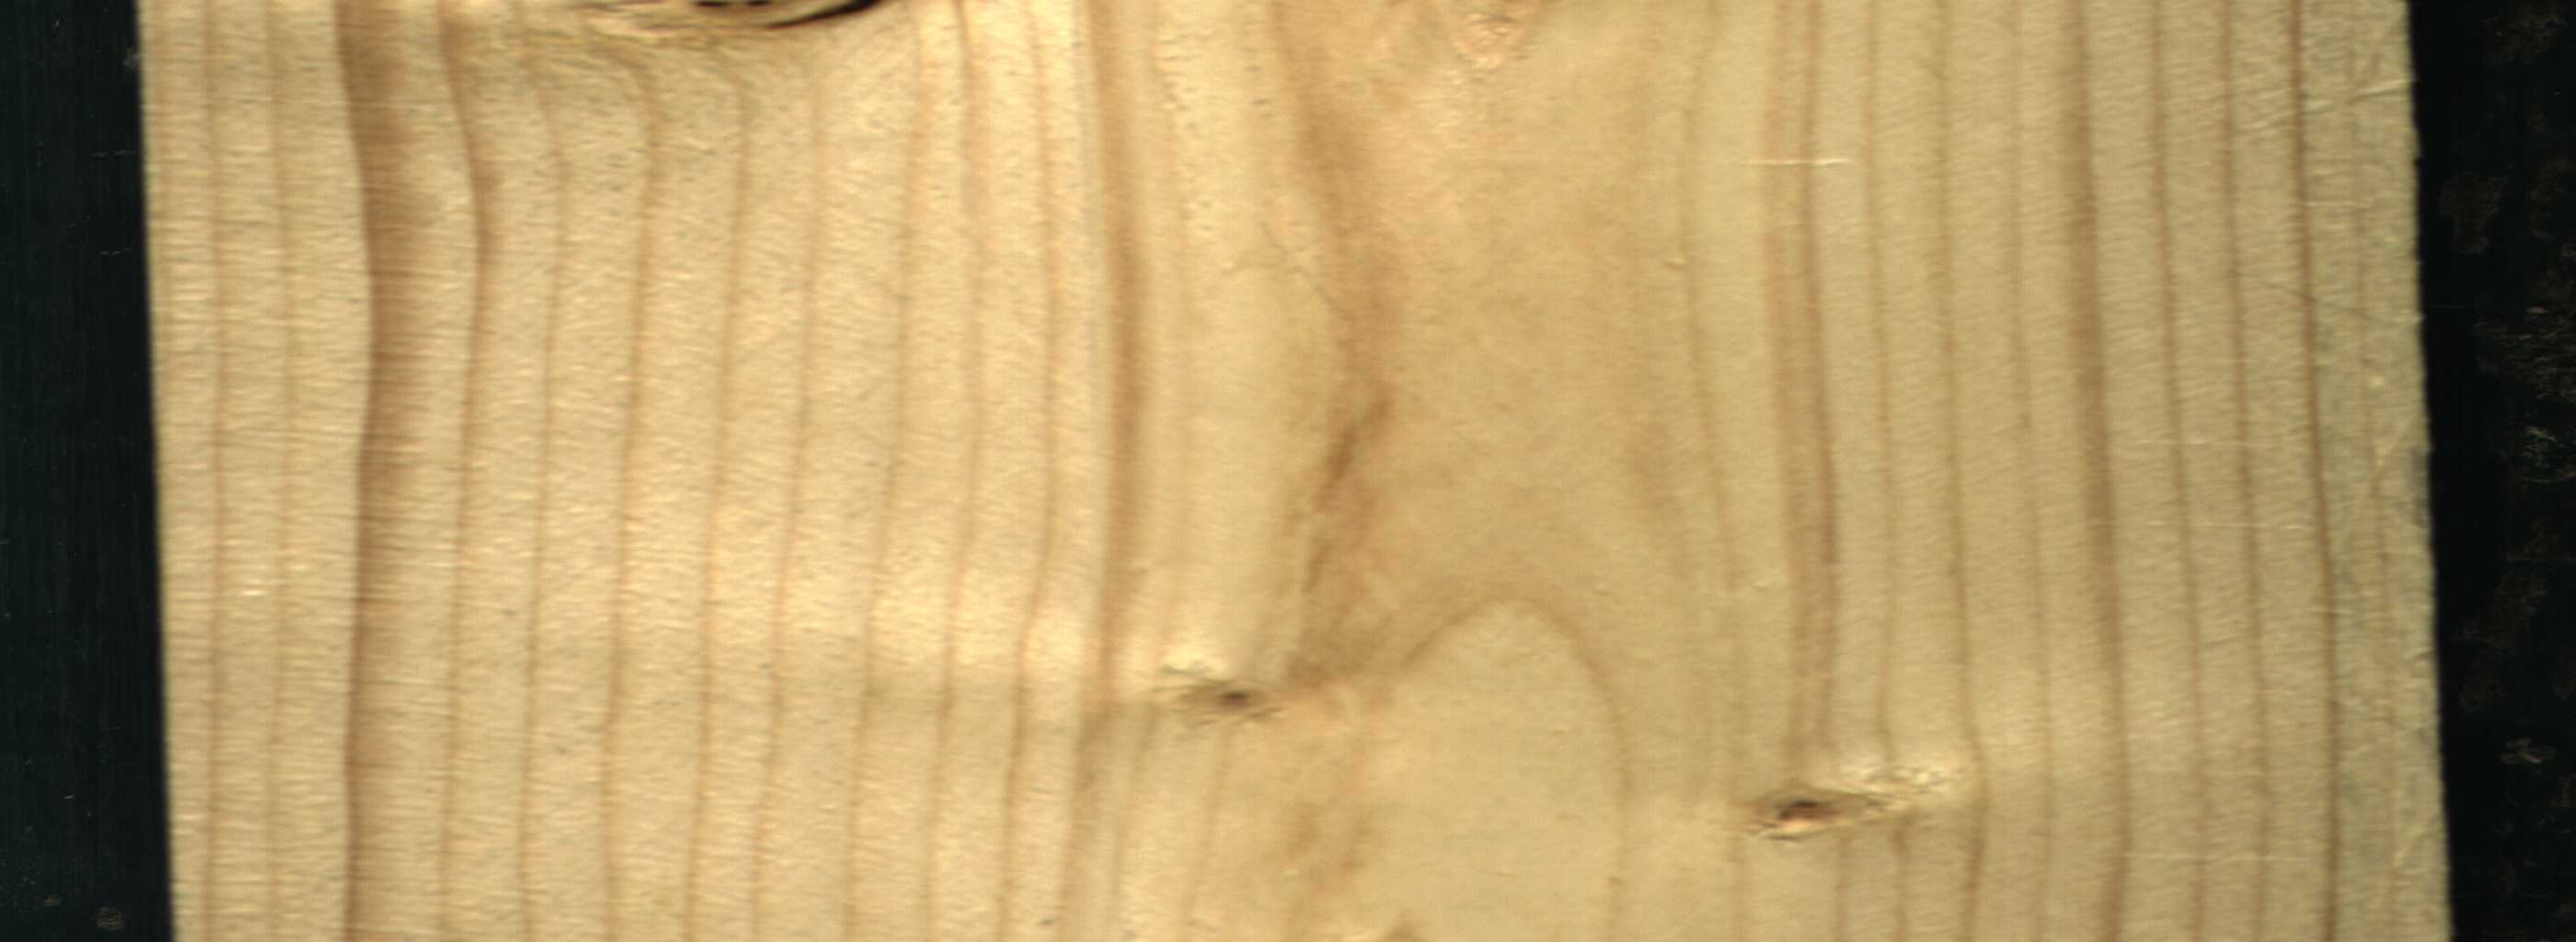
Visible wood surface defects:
Dead_Knot
Live_Knot
Live_Knot